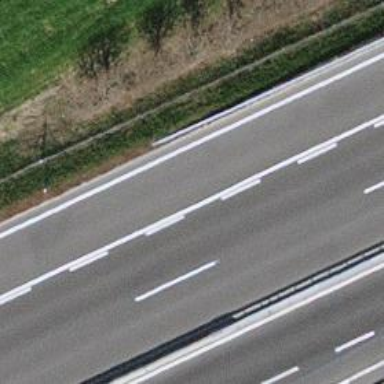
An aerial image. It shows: Motorway junction.